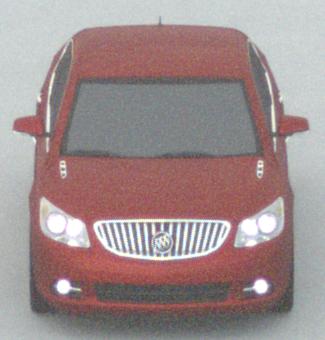
Make: Buick
Model: LaCrosse
Detailed model: Gen. 2
Model produced from: 2009
Model produced until: 2016
Doors: 4
Color: red
Road condition: dry road
Daytime: night
Contrast: low contrast